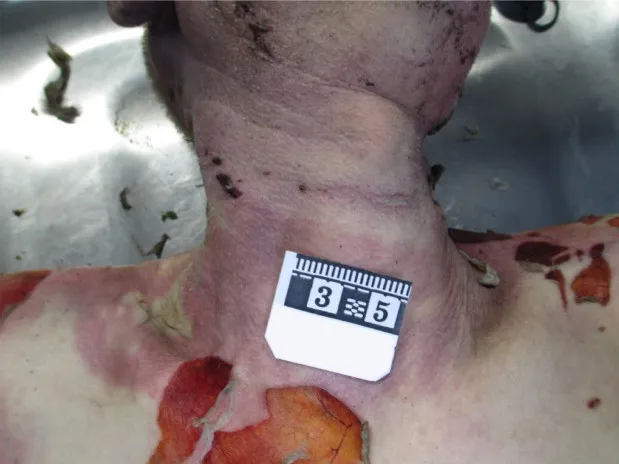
Ligature mark on the neck.
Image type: medical_photograph (skin_photograph)